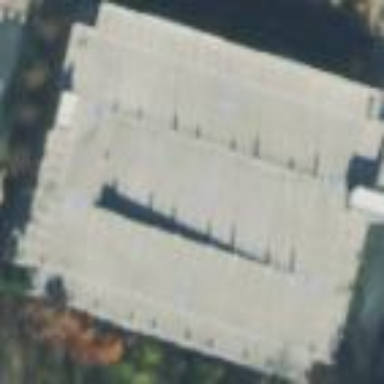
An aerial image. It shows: Multi-storey parking building.